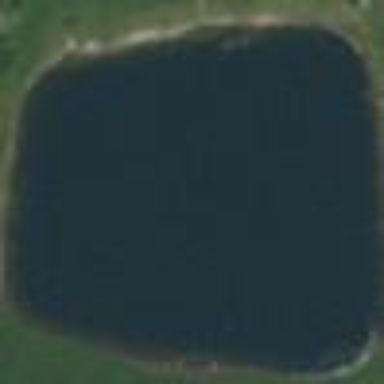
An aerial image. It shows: Pond with natural water.